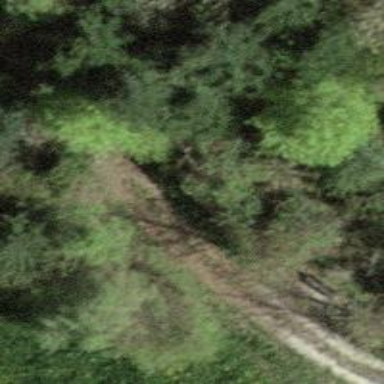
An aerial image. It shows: Brown bench in the vicinity.